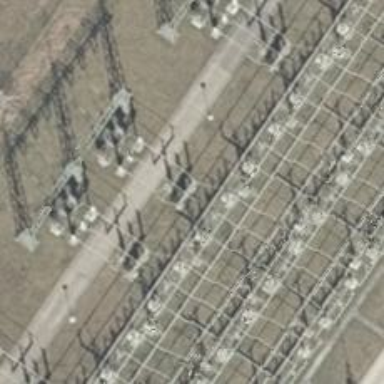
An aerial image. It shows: Power line with 3 cables in bay configuration.